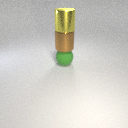
large yellow metal cylinder above large green rubber sphere